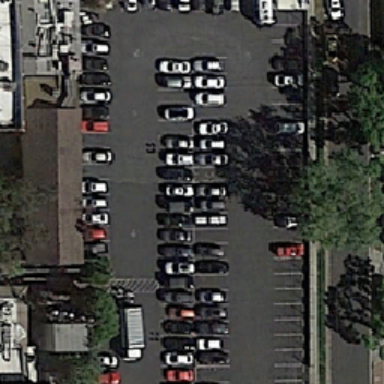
There are a lot of trees on both sides of the road .